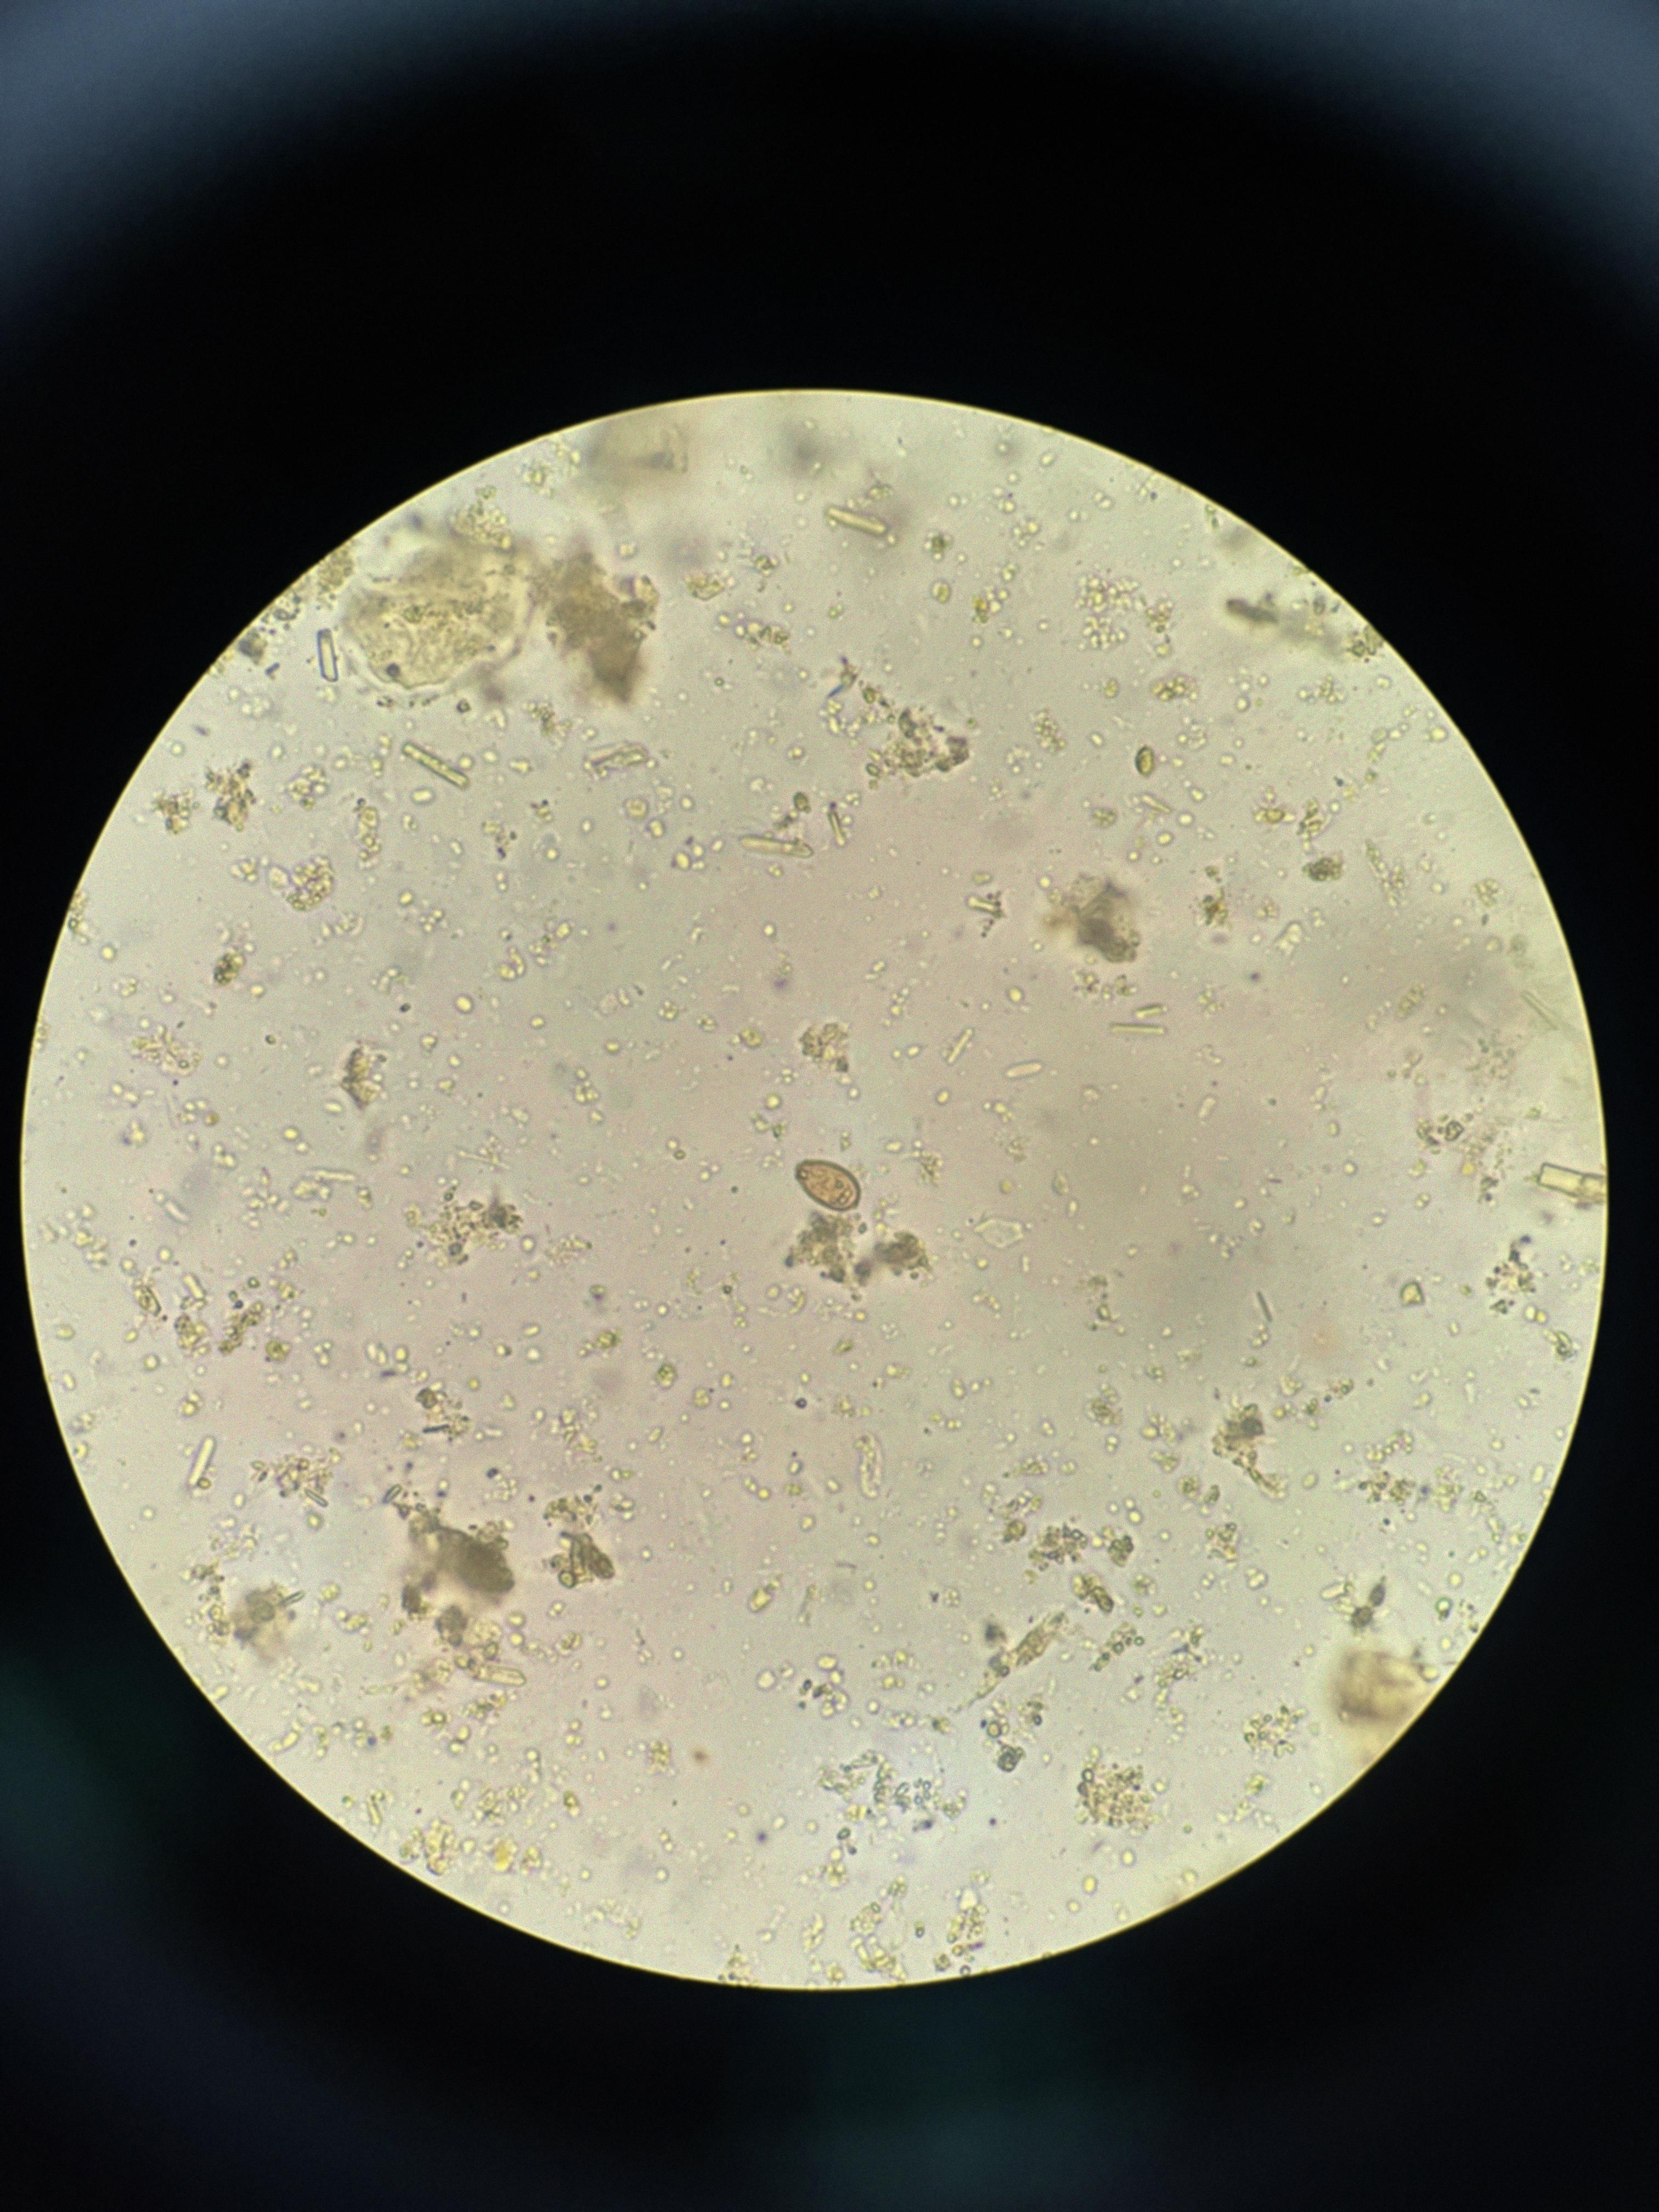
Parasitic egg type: Opisthorchis viverrine